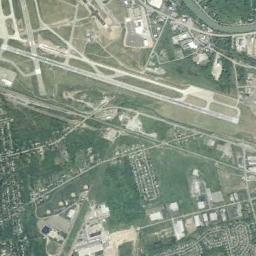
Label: airport